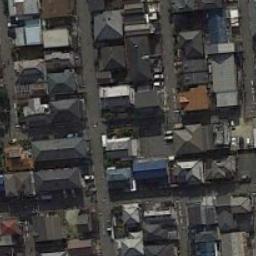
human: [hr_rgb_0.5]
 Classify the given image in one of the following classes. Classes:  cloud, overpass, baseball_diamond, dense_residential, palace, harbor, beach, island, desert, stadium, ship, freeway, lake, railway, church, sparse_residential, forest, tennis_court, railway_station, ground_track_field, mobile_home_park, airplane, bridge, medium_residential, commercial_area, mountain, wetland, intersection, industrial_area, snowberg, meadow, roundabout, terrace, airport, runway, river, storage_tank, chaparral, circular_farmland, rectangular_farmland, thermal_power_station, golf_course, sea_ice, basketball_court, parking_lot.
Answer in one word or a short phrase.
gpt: dense_residential